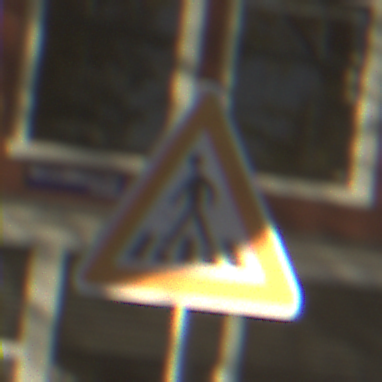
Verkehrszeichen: FussgaengerueberwegRechts
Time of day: SunriseSunset
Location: Outdoor (Urban)
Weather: PartlyCloudy
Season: Autumn
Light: Natural